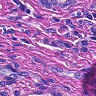
Metastatic tissue present: yes